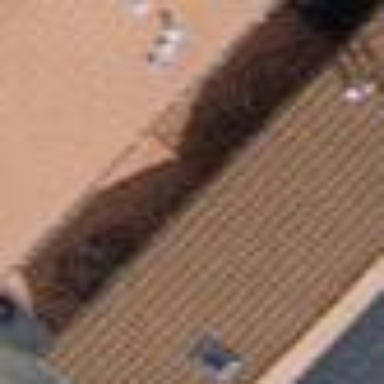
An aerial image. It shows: View of roof of building.